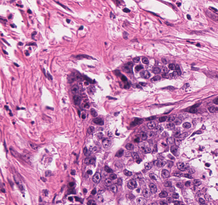
Tumor epithelial tissue: yes
Tumor-associated stroma tissue: yes
Normal tissue: no